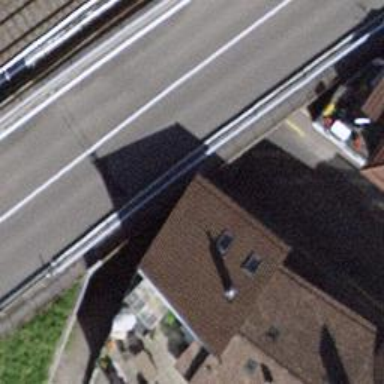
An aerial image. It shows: Footway passing through tunnel.